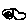
Label: zigzag